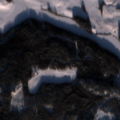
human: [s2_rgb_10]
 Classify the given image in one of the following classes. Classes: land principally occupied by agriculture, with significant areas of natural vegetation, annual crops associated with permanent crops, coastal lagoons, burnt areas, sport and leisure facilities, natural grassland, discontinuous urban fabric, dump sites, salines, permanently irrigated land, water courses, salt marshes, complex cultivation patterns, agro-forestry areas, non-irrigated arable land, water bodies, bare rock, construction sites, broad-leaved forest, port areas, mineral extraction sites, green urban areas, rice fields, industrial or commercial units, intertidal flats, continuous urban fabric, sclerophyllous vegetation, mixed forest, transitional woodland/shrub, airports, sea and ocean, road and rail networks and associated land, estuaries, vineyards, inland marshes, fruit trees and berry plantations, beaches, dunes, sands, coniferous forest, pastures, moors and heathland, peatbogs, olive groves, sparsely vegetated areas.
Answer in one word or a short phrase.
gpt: non-irrigated arable land, land principally occupied by agriculture, with significant areas of natural vegetation, coniferous forest, mixed forest